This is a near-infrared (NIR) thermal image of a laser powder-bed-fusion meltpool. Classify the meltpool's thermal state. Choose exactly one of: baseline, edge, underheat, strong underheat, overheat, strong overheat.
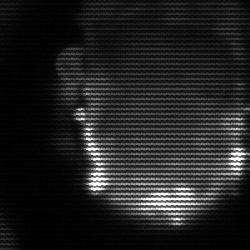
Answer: baseline